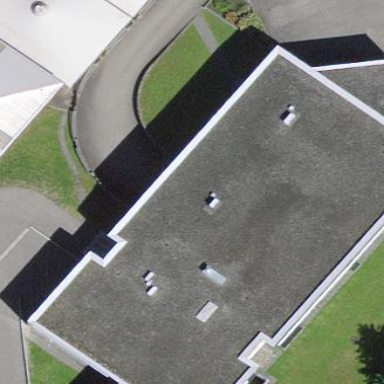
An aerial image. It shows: Industrial building.